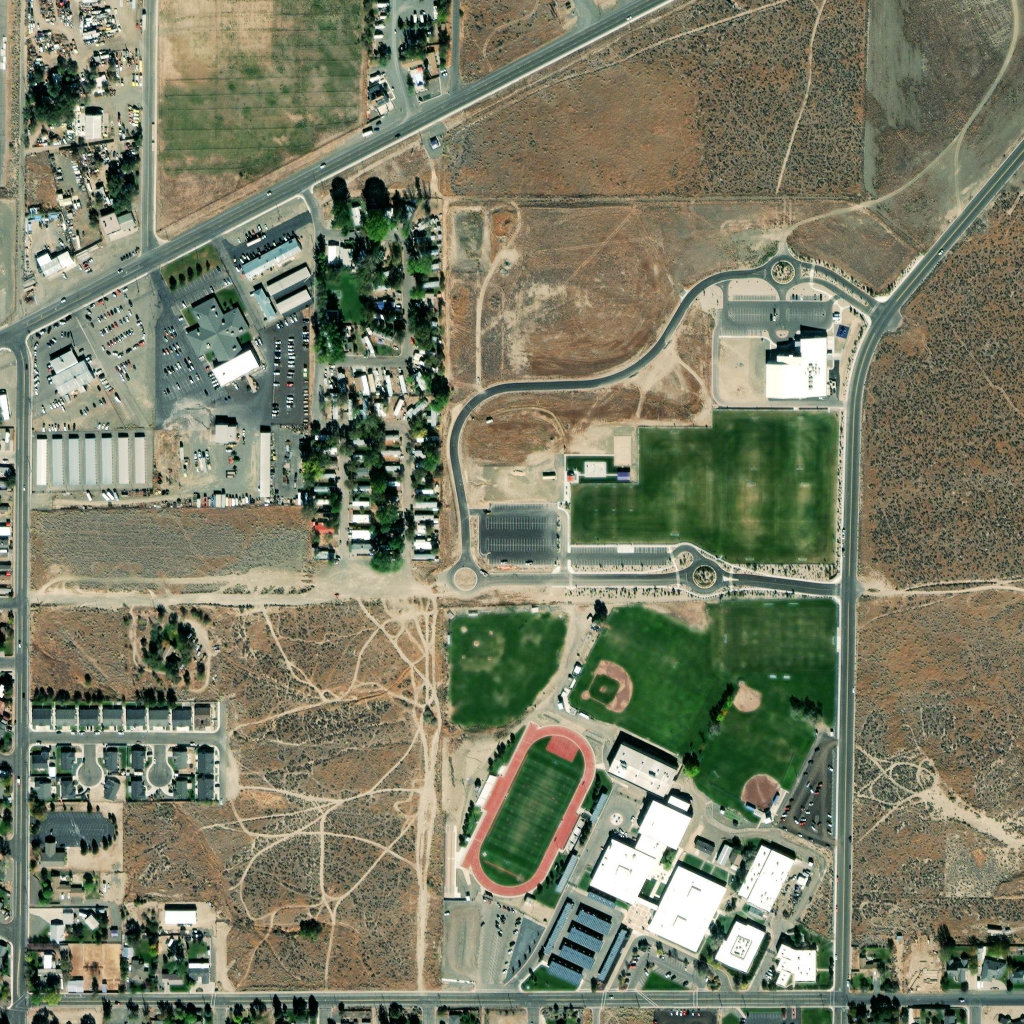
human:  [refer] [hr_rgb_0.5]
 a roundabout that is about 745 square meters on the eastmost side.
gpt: <box>[[74, 24, 77, 28, 0]]</box>